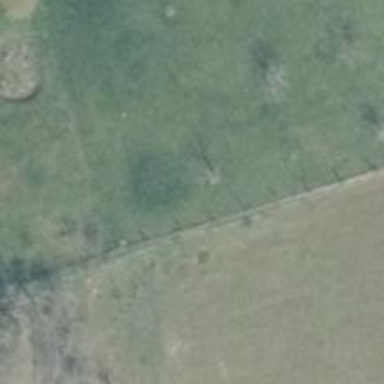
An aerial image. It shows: Power pole.